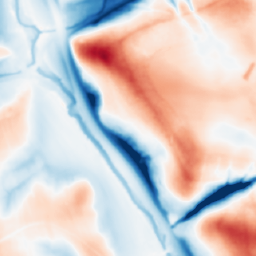
Category: multiscale
Decomposition family: dog
Decomposition parameters: sigma_low: 1
sigma_high: 20
Upsampling method: nearest
Upsampling parameters: scale: 2
Upsampling scale: 2